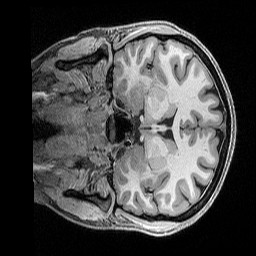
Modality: T1w
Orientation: coronal
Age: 26
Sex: female
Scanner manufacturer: siemens
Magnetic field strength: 3 T
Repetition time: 2.5 s
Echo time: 0.00296 s